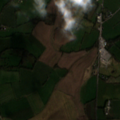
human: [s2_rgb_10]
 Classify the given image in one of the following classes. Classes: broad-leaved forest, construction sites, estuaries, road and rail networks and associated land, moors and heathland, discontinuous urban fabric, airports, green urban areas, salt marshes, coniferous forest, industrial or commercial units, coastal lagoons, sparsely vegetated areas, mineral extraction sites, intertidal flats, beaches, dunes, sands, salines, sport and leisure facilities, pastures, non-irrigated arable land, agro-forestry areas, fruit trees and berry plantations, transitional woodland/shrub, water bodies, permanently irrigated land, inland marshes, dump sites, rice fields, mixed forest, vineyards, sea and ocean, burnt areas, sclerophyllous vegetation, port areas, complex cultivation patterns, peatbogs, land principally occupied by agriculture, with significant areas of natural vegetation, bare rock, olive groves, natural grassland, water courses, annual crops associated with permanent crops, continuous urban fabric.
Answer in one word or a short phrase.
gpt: non-irrigated arable land, pastures, complex cultivation patterns